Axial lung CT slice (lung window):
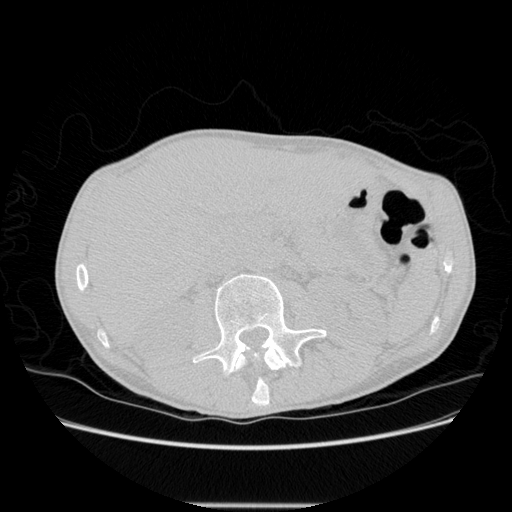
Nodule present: no